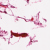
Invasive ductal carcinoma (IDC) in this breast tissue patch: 0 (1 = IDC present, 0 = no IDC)